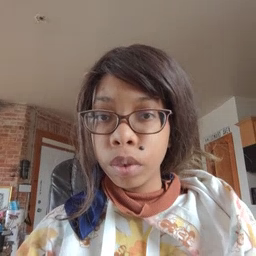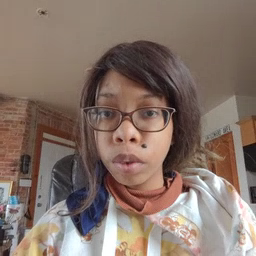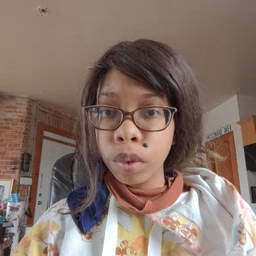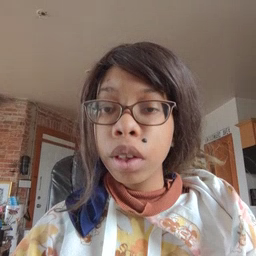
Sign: pig